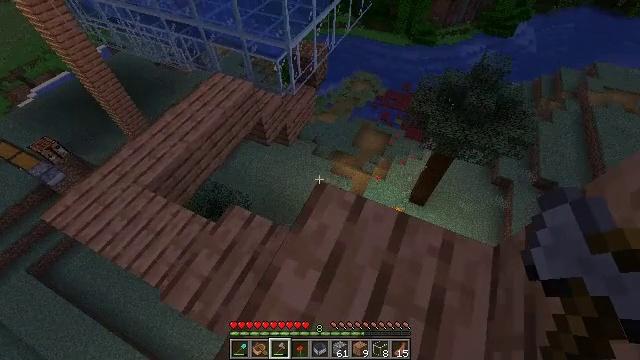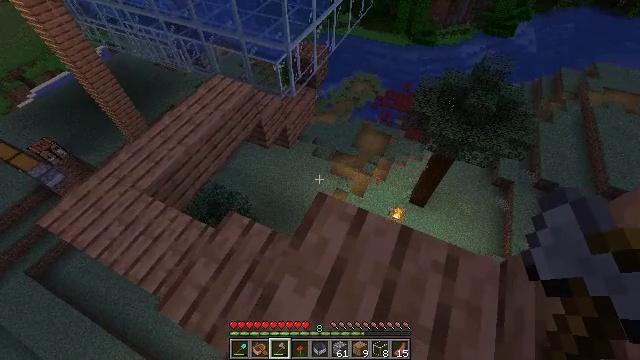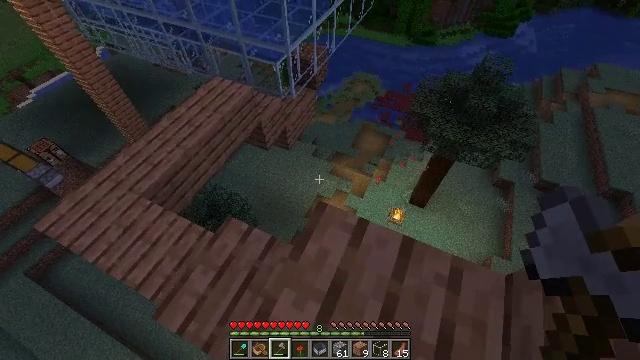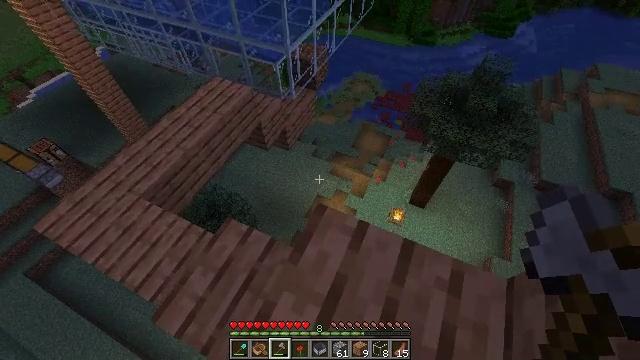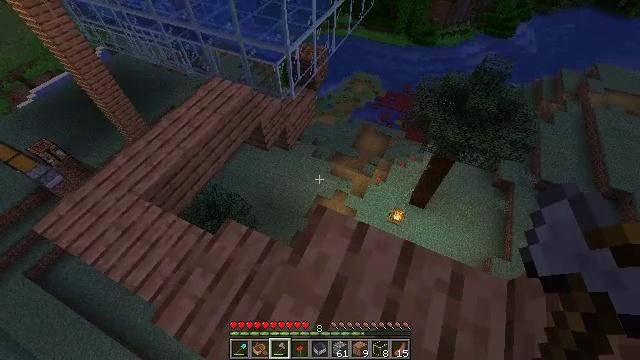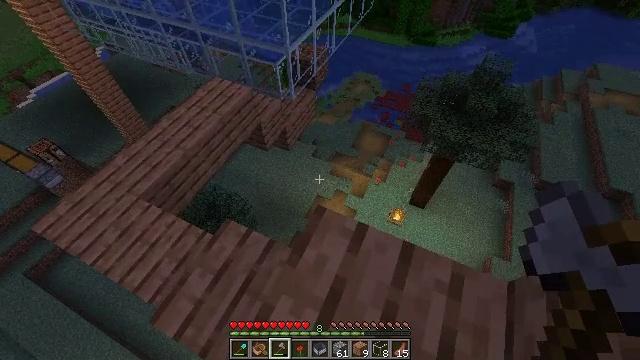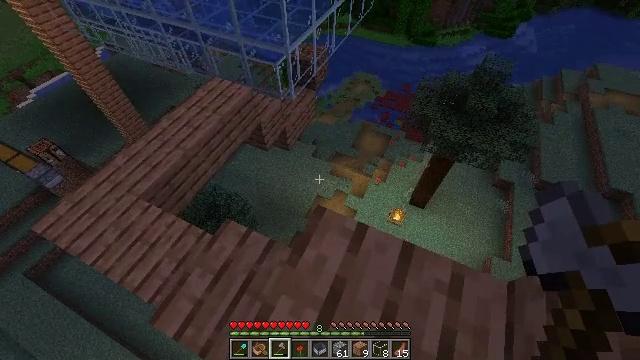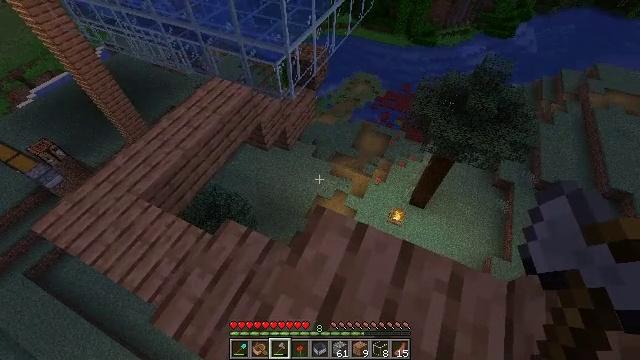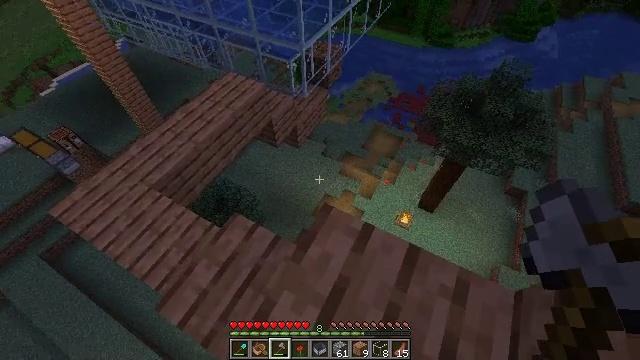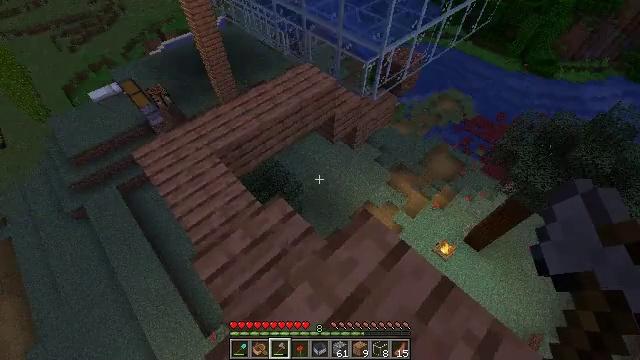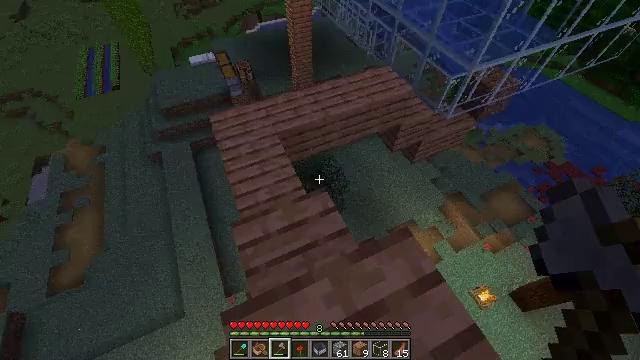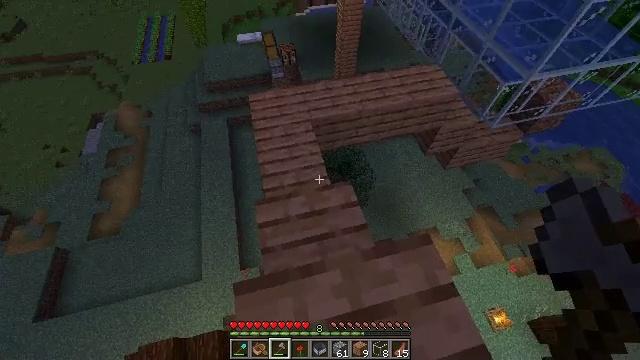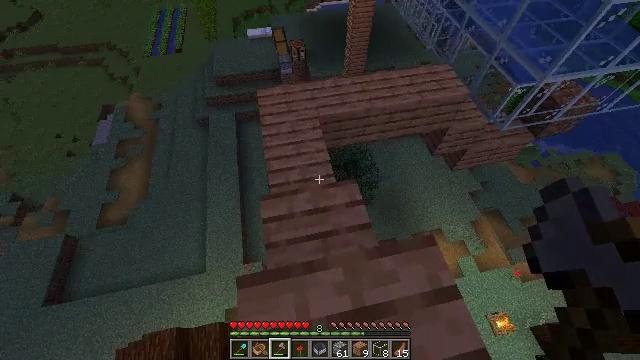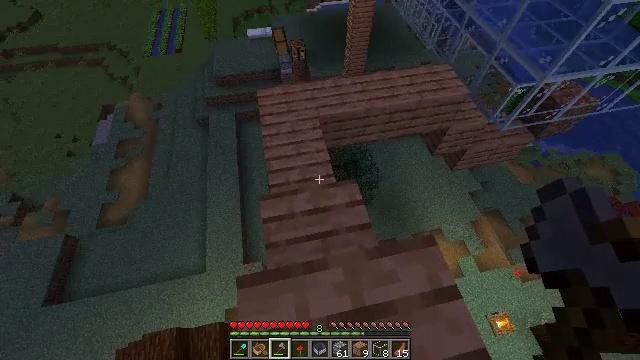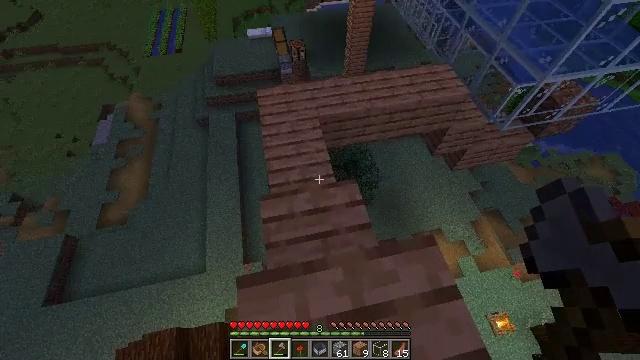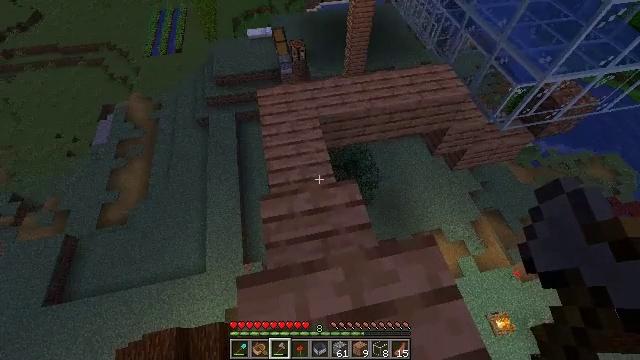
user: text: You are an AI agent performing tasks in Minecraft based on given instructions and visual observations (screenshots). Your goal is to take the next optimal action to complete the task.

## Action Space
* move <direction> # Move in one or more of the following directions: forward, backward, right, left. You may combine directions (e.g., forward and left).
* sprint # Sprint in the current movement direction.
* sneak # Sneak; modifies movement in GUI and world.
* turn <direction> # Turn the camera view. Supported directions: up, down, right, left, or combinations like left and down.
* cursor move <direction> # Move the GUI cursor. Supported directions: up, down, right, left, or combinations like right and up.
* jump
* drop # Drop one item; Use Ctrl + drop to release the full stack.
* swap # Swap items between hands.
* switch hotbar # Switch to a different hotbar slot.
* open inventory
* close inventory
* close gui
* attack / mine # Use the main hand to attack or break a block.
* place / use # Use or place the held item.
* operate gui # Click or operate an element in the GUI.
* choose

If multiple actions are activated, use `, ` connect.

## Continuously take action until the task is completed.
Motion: motion action
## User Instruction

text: Gather jungle planks for building.
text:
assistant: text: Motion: move forward, sneak
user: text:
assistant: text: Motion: sneak
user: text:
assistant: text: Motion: sneak
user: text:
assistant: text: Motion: sneak
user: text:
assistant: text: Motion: sneak
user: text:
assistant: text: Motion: sneak
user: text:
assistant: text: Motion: sneak
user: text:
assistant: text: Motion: sneak, turn left
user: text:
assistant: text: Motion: sneak, turn left
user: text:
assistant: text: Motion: sneak, turn left
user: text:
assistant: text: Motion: sneak, turn left and down
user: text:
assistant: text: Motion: sneak, turn left
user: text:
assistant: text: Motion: sneak
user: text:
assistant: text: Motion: sneak
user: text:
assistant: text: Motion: sneak
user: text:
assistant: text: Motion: move forward, sneak
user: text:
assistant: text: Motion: move forward, sneak
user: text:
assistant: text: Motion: move forward
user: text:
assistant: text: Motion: move forward
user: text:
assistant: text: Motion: move forward
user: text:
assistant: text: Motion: move forward
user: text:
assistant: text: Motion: move forward
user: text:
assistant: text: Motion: move forward, turn left and down
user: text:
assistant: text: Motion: move forward, turn left
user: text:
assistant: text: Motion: turn left
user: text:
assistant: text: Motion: turn left
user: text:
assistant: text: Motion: turn left
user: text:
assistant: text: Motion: turn left
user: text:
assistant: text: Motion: no_op
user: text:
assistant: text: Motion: no_op